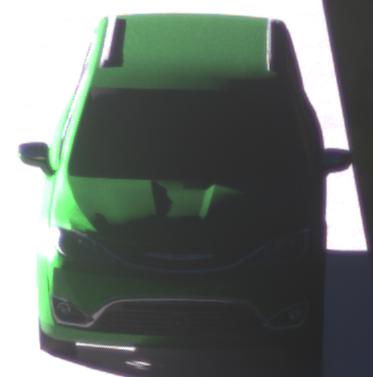
Make: Chrysler
Model: Pacifica
Detailed model: -
Model produced from: 2016
Model produced until: 2020
Doors: 5
Color: green
Road condition: wet road
Daytime: morning or afternoon
Contrast: high contrast